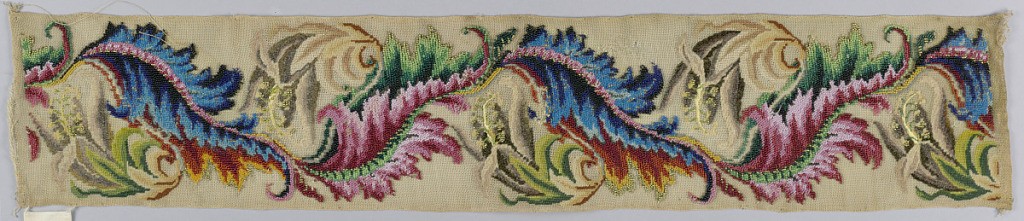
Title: Textile
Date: mid-19th century
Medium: glass and gilt beads, silk and wool on canvas Technique: embroidered
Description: Pattern of repeated motif of curving flowers arranged to face alternately left and right.  Colors: several shades of blue, pink, green, brown, and gray.  Worked in beading, and tent and outline stitches.